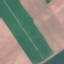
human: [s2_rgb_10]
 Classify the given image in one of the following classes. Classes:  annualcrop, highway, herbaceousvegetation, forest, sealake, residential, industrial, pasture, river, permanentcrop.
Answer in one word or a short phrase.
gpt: AnnualCrop